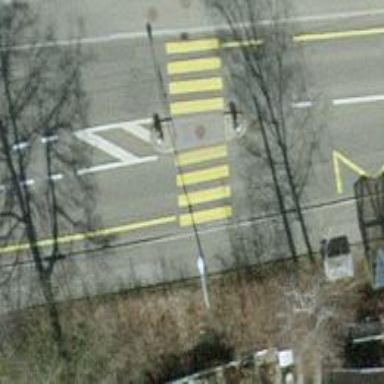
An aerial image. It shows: Tertiary road with trolley wires for electric trolleys.